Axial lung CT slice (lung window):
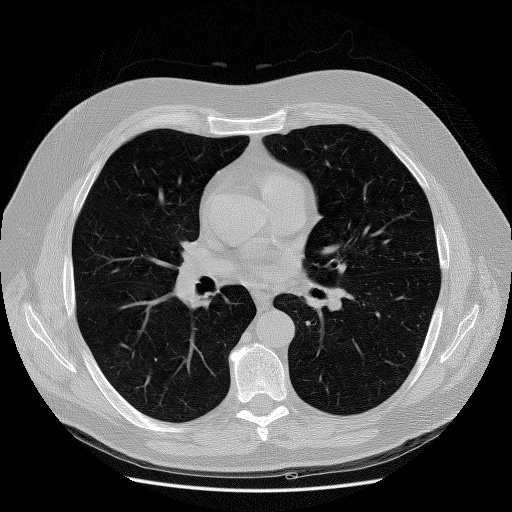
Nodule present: no